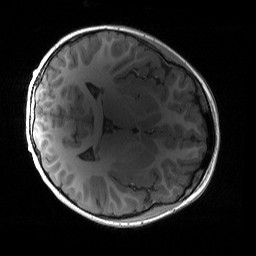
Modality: T1w
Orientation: axial
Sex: male
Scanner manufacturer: siemens
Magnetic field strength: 3 T
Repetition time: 1.9 s
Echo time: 0.00243 s